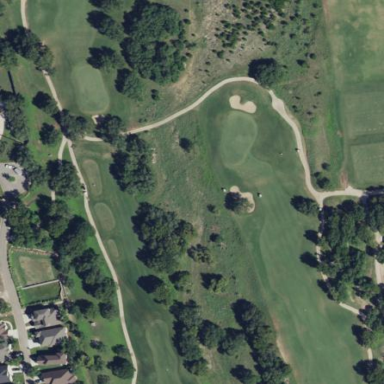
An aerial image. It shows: Golf rough area.